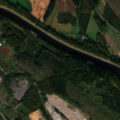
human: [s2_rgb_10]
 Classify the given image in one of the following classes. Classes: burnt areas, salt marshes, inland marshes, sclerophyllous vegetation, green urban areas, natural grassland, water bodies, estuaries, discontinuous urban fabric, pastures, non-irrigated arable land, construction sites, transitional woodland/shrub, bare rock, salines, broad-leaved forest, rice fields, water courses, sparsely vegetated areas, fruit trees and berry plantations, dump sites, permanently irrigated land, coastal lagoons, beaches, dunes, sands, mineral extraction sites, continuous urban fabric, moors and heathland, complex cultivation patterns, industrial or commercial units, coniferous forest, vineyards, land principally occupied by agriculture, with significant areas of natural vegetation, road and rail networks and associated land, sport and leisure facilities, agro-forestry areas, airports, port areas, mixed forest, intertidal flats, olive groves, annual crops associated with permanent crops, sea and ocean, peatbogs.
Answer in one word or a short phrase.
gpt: industrial or commercial units, non-irrigated arable land, land principally occupied by agriculture, with significant areas of natural vegetation, mixed forest, transitional woodland/shrub, water bodies